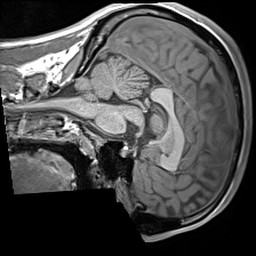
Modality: T1w
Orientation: sagittal
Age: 21
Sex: male
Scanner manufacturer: siemens
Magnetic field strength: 3 T
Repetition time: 1.6 s
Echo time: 0.00236 s